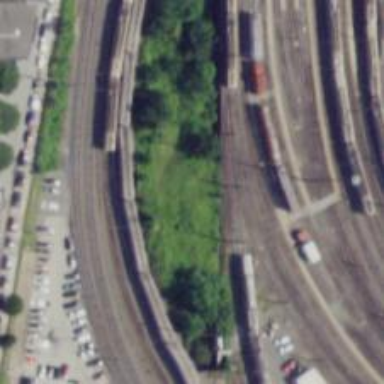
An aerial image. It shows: Abandoned railway.